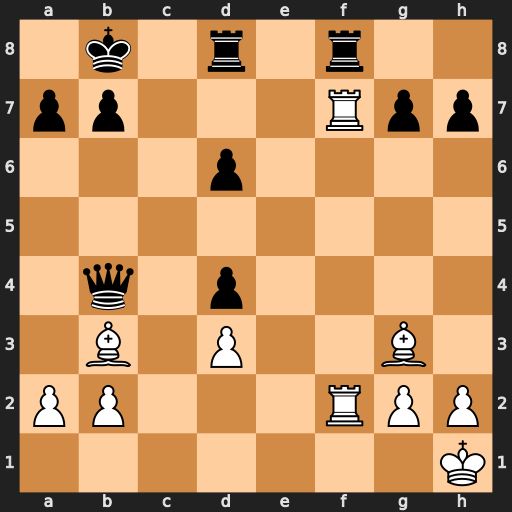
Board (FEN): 1k1r1r2/pp3Rpp/3p4/8/1q1p4/1B1P2B1/PP3RPP/7K
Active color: w
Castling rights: -
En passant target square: -
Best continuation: Rxf8 Rxf8 Rxf8+